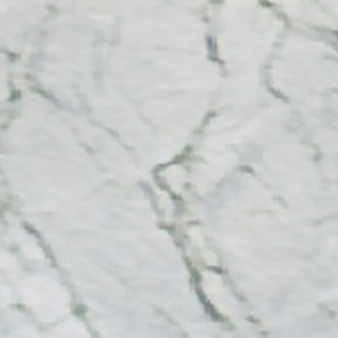
Label: other